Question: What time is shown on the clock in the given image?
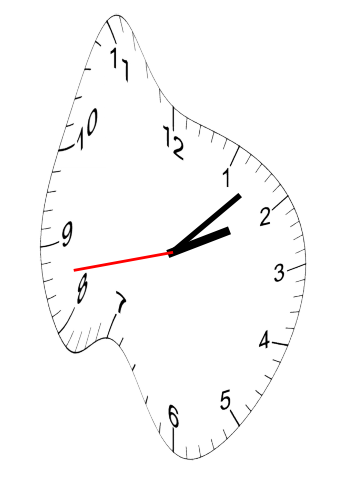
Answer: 02:07:43